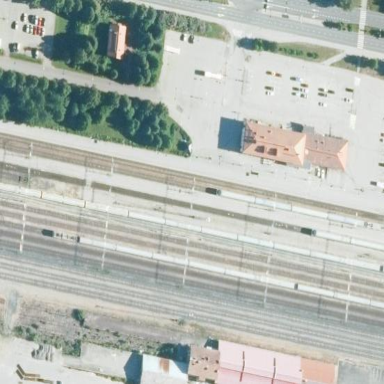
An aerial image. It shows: Platform for public transport at railway station.